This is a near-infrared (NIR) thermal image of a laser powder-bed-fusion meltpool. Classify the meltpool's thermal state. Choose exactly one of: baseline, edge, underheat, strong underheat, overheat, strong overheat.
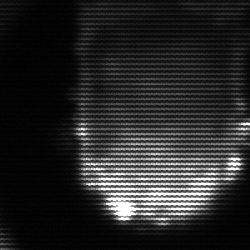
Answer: baseline